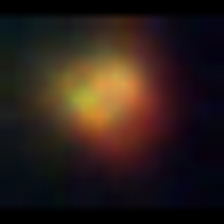
Taxon: NanoPlankton
Group: Other